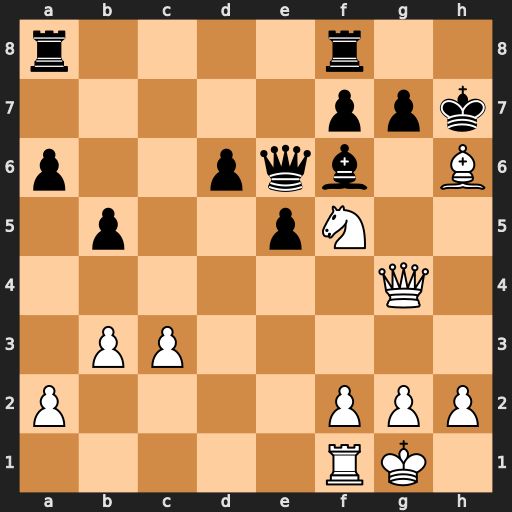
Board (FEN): r4r2/5ppk/p2pqb1B/1p2pN2/6Q1/1PP5/P4PPP/5RK1
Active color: w
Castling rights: -
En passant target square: -
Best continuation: Bxg7 Qxf5 Qxf5+